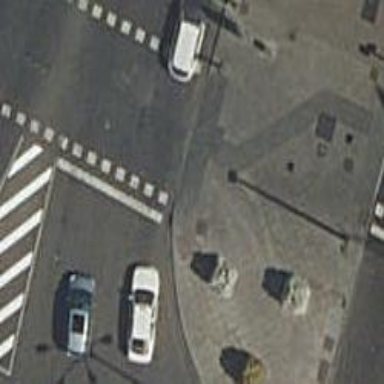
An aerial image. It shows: Road with traffic signals.